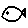
Label: fish